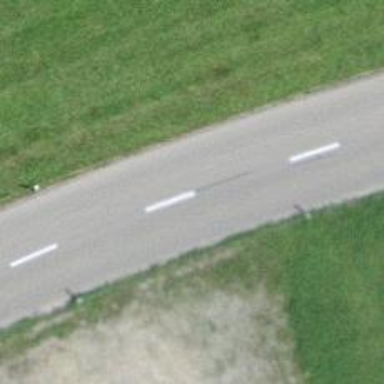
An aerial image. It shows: Secondary road with asphalt surface.